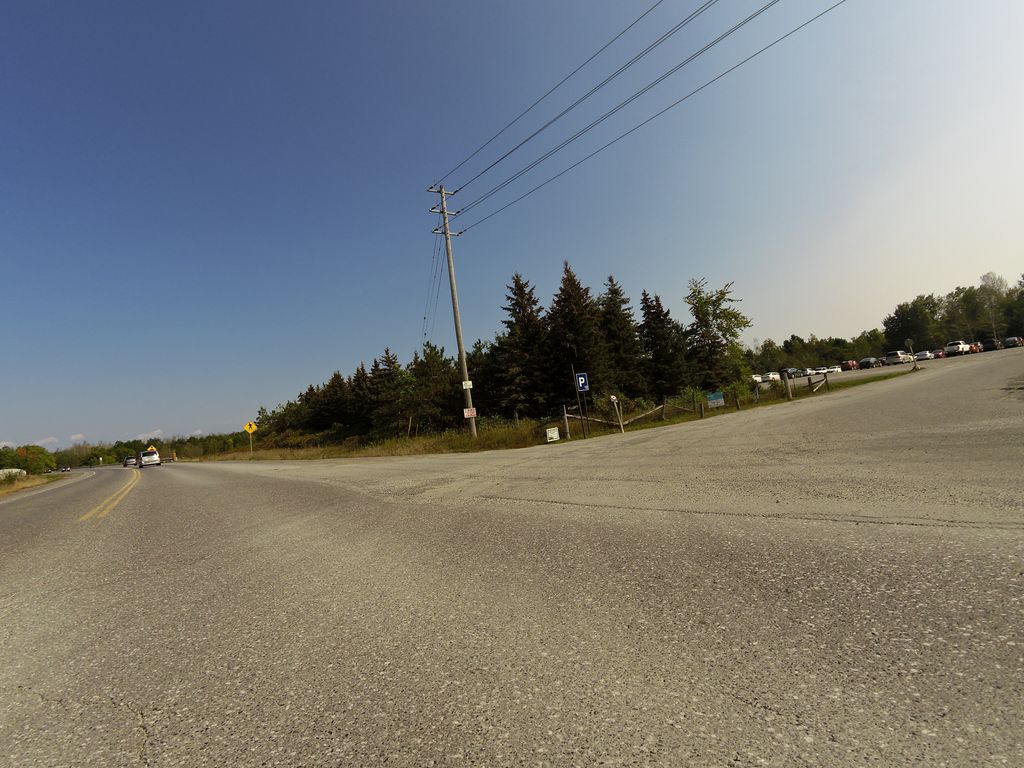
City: ottawa-gatineau